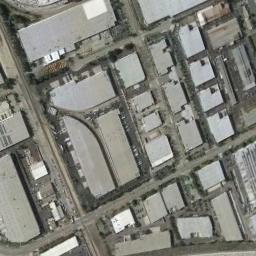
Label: industrial_area